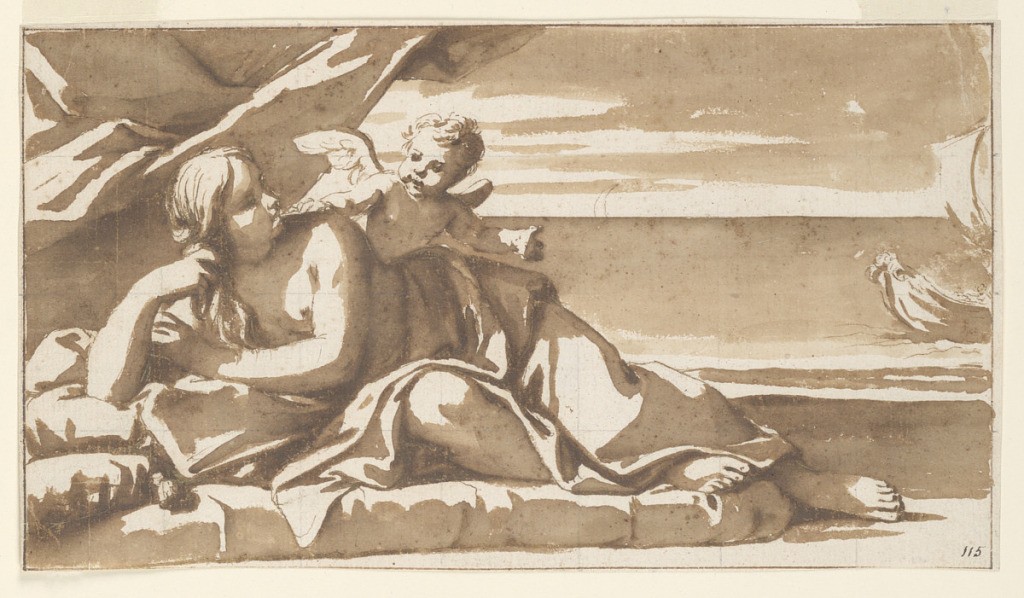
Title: Study for an Overdoor Painting, Ariadne Viewing the Approach of Bacchus' Ship
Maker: Marc Antonio Franceschini, Italian, 1648 – 1729
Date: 1707
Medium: Pen and brown ink, brush and brown wash, graphite on paper
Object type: Drawing
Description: Figure of a reclining woman lies upon a conch, with the head at the left. She turns her head toward Cupid, who stands behind her. A ship is approaching from the right, only half of which is shown. Framing line in pen and brown ink. Squared in graphite.